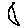
Label: moon